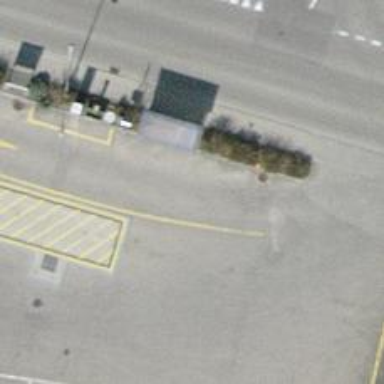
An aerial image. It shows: Bus stop with designated public transport stop position.